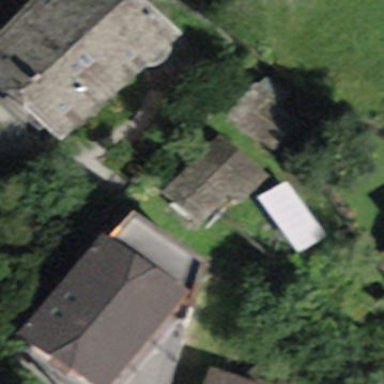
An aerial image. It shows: Hut.